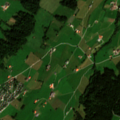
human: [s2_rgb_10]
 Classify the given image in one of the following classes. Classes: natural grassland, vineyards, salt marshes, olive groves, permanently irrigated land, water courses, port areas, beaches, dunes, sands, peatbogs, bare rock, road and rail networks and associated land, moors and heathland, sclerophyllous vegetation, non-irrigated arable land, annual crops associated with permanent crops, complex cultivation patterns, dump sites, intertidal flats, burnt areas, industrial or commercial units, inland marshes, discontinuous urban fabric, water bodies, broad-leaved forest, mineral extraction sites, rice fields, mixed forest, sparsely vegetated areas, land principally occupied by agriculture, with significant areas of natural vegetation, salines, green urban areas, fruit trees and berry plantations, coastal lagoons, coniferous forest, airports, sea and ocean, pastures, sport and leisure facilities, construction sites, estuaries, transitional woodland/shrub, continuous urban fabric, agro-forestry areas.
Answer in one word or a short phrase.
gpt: pastures, complex cultivation patterns, coniferous forest